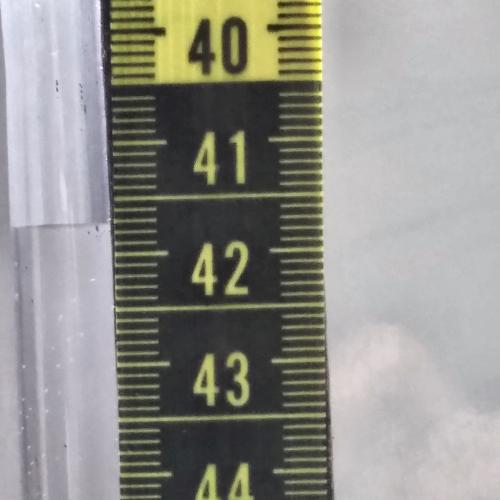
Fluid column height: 40.7 cm